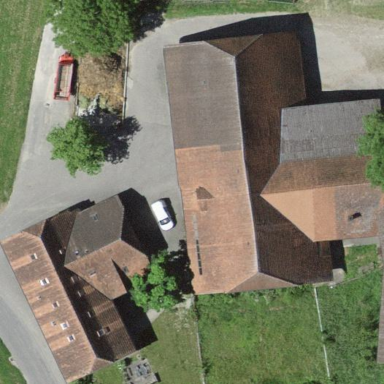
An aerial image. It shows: Farm building.